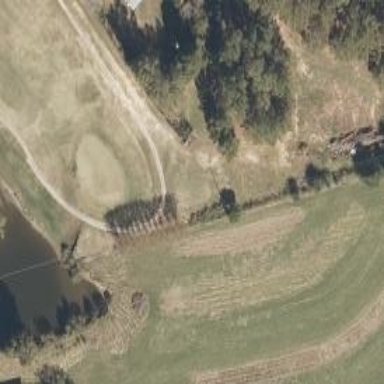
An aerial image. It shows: Grass area designated as golf tee.